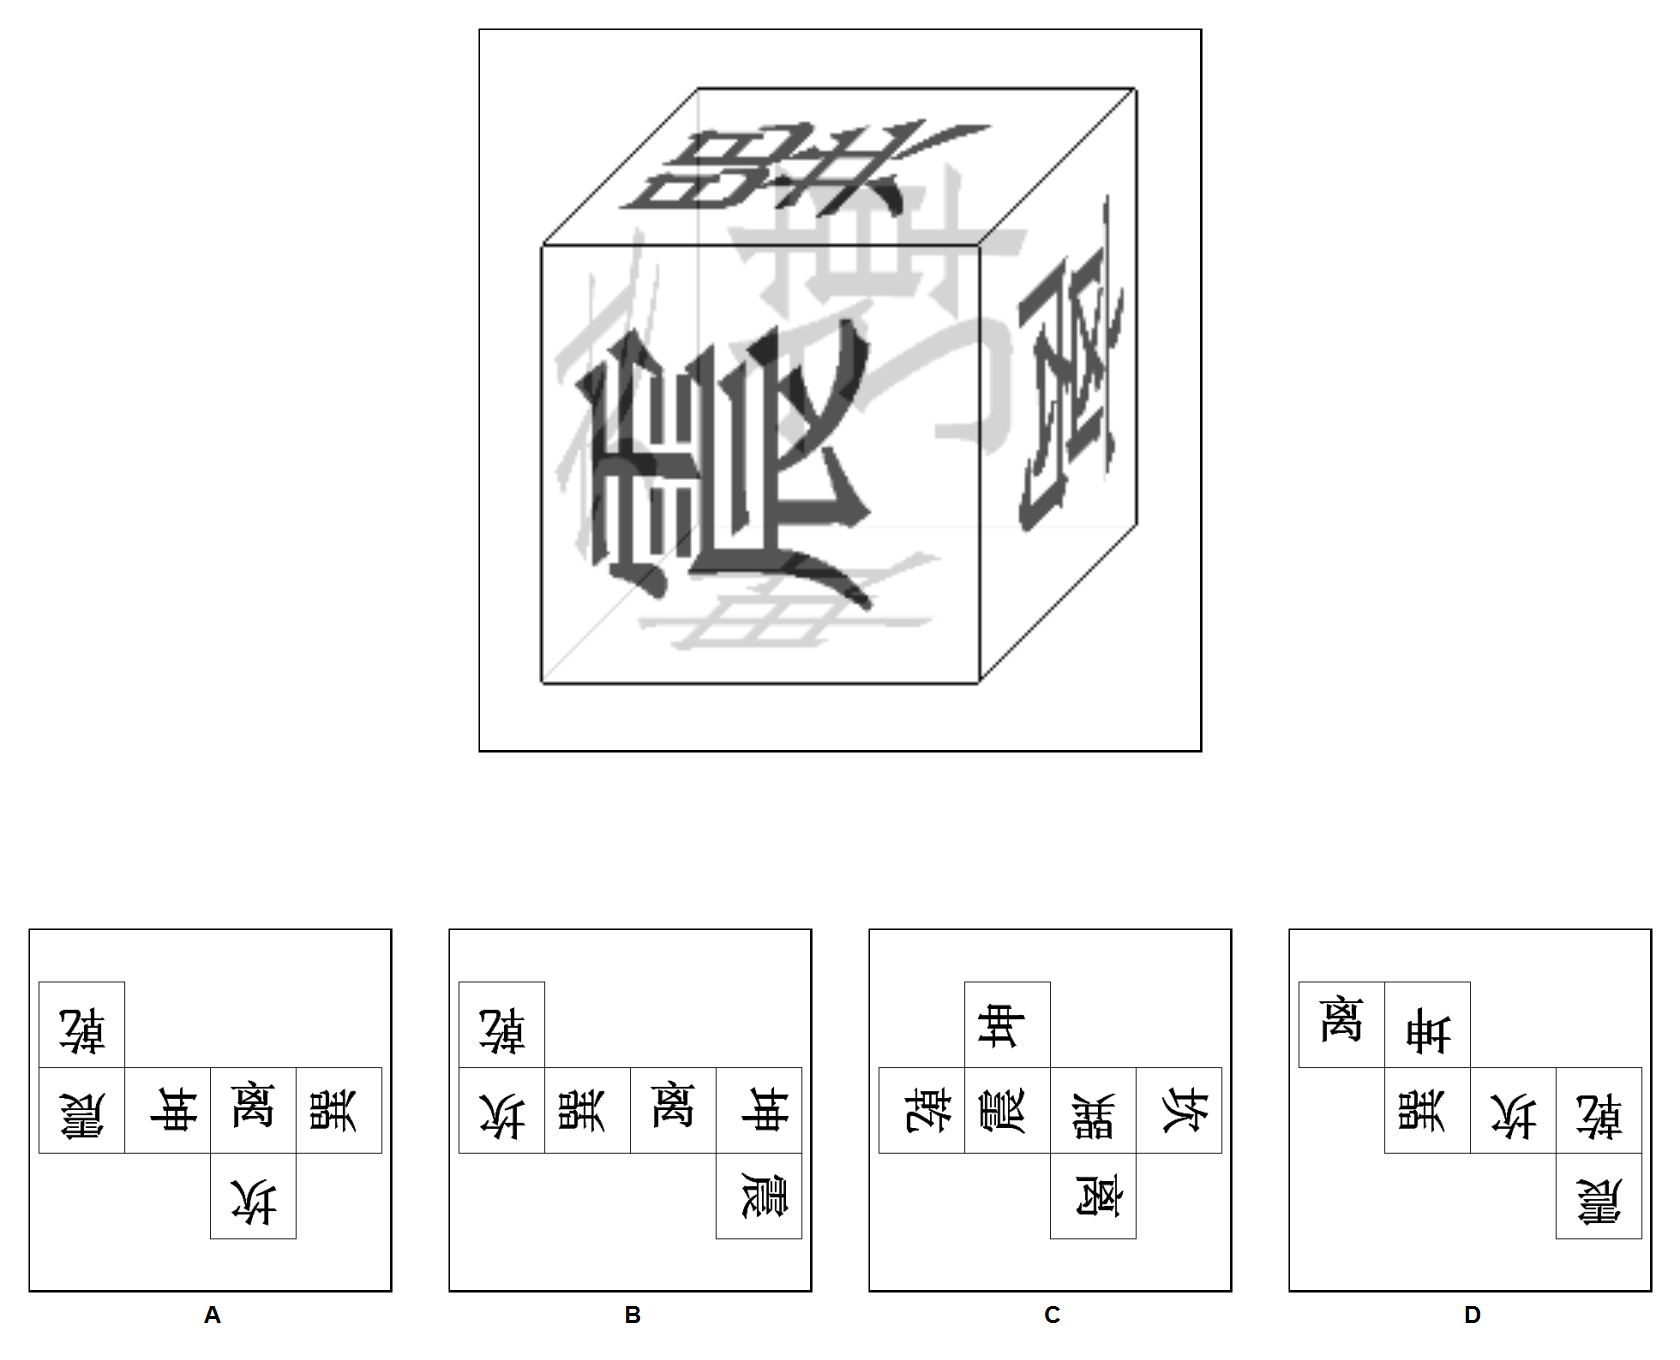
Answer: B